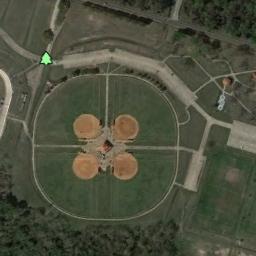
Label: baseball_diamond